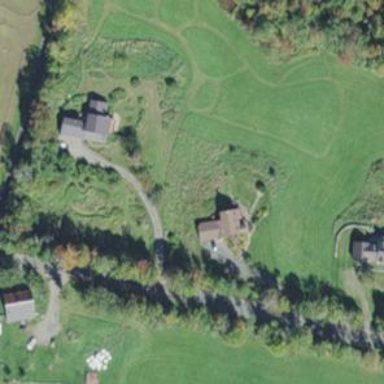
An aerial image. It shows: Simple and straightforward house.